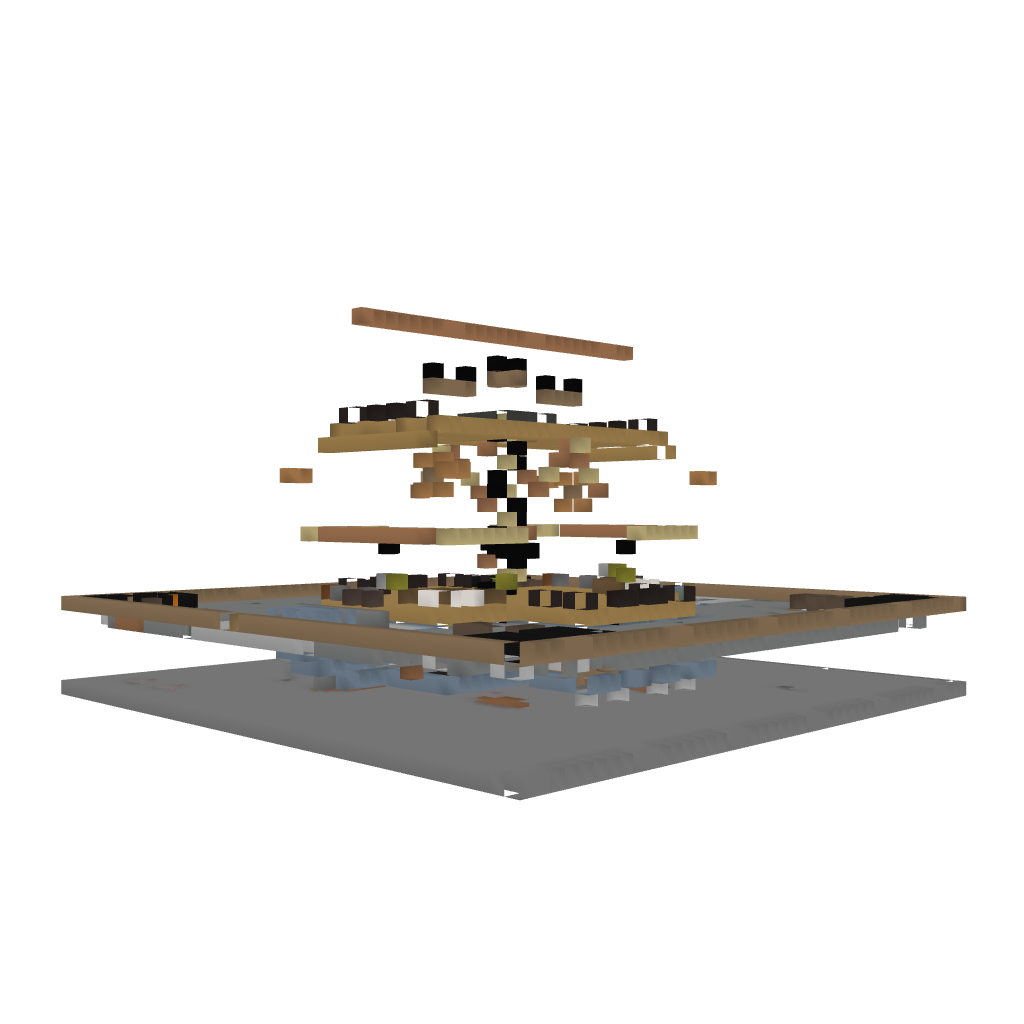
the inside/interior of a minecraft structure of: kierownik's mansion